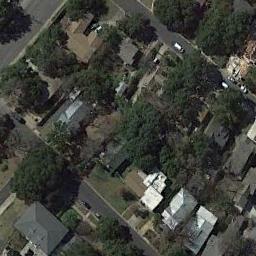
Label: medium_residential